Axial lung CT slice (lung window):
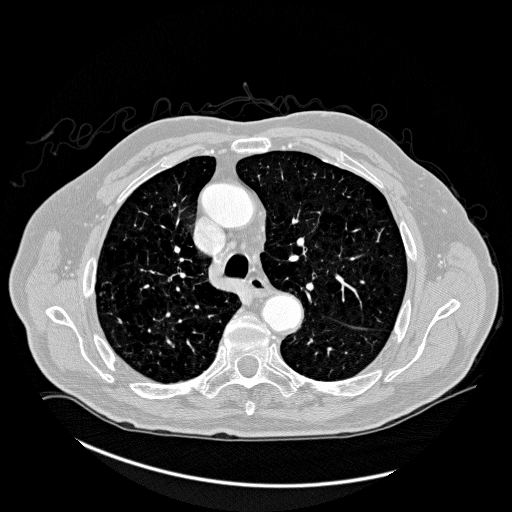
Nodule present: no